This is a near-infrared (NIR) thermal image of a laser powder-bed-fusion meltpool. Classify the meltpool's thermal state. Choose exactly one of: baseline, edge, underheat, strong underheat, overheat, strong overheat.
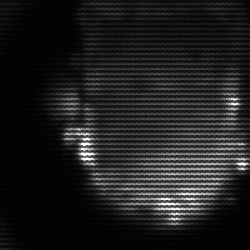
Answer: baseline